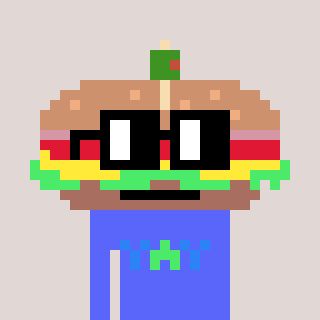
a pixel art character with square black glasses, a sandwich-shaped head and a purple-colored body on a warm background